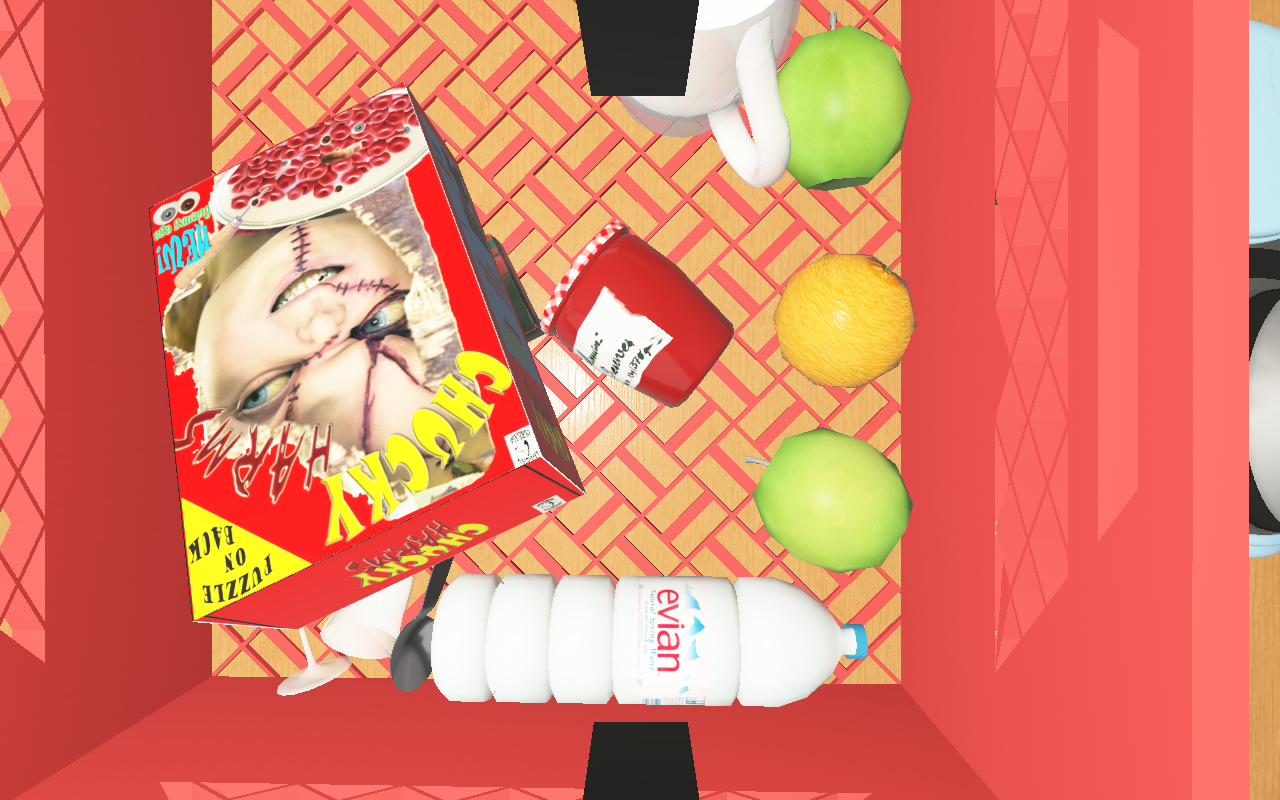
Objects in the scene:
carafe
apple
apple
wineglass
jam jar
cereal box
cereal box
biscuit box